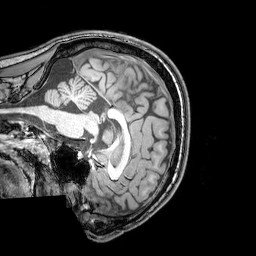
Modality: T1w
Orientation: sagittal
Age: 21
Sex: male
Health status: healthy
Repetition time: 0.081 s
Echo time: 0.037 s